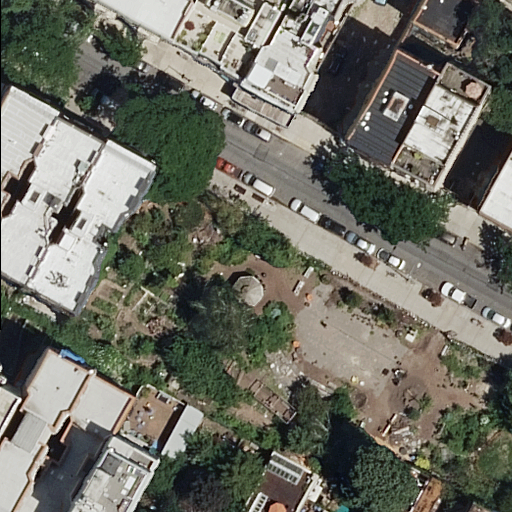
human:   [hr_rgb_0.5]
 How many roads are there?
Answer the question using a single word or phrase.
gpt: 1

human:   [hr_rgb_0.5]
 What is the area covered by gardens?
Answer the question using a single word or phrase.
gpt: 2785m2

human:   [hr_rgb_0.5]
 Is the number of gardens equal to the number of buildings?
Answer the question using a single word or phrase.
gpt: no

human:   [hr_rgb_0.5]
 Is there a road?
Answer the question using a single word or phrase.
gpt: yes

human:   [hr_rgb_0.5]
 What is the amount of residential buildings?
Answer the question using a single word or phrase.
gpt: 16

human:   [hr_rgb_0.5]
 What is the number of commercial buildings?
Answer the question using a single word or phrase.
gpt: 0

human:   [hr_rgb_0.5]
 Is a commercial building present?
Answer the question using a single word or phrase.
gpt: no

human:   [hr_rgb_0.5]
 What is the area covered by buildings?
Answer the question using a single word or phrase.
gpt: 2627m2

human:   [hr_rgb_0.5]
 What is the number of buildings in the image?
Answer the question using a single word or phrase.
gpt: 16

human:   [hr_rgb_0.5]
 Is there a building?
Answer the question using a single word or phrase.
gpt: yes

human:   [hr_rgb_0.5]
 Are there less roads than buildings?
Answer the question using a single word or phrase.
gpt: yes

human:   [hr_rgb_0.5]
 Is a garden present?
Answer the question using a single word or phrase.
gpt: yes

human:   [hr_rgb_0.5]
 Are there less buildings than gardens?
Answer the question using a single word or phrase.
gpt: no

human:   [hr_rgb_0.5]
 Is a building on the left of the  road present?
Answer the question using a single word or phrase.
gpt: yes

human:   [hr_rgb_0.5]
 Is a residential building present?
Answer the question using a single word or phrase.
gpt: yes

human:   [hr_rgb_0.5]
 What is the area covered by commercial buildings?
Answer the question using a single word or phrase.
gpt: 0m2

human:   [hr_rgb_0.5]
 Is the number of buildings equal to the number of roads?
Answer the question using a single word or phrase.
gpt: no

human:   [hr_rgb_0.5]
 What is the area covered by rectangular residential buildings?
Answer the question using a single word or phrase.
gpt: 1167m2

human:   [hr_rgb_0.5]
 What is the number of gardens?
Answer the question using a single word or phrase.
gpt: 1

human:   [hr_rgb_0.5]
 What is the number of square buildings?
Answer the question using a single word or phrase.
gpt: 0

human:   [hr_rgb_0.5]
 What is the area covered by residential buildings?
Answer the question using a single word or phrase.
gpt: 2627m2

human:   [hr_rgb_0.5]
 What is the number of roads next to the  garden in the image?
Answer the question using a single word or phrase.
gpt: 1

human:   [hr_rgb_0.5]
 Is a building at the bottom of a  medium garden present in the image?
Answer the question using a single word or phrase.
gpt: no

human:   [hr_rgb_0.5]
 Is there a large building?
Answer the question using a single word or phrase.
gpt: no

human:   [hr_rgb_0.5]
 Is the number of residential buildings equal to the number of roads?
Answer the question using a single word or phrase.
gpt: no

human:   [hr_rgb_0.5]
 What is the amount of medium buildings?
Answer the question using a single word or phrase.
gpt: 10

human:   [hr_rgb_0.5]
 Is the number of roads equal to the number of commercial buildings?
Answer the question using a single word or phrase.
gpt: no

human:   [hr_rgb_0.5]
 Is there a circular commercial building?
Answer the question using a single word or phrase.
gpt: no

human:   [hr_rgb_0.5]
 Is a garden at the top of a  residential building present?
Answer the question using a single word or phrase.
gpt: no

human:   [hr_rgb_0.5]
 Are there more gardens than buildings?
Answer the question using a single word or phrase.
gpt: no

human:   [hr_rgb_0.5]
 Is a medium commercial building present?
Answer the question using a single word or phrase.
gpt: no

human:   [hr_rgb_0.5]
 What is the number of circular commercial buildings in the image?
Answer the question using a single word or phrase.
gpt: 0

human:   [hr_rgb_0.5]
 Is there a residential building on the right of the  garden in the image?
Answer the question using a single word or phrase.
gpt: yes

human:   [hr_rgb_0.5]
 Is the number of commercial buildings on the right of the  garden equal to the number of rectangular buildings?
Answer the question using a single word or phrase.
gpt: no

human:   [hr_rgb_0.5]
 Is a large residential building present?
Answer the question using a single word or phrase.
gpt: no

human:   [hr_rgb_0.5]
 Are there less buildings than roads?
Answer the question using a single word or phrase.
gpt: no

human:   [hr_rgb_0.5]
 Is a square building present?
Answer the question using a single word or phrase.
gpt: no

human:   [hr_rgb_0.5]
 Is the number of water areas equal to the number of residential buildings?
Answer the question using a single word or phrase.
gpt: no

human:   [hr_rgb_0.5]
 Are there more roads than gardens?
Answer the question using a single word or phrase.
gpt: no

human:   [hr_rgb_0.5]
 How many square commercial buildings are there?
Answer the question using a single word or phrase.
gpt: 0

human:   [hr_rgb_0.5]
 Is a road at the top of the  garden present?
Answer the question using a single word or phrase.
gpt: yes

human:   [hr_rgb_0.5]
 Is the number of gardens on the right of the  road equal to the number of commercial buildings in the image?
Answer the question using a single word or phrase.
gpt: yes

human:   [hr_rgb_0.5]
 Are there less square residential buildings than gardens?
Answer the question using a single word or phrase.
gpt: yes

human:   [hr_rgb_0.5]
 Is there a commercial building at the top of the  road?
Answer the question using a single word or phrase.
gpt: no

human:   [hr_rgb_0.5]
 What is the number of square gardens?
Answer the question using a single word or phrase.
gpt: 0

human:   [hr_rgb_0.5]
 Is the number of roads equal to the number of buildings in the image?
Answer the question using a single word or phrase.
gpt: no

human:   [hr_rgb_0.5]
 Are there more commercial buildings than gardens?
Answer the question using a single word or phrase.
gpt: no

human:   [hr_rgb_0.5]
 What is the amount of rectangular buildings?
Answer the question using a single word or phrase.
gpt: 10

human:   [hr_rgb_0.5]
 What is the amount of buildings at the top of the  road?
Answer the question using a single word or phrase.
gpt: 5

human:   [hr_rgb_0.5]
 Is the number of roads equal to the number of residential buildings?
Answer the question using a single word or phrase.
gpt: no

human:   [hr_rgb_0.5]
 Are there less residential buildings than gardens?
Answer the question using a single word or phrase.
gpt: no

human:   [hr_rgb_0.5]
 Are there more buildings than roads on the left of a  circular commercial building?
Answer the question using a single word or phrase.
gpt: yes

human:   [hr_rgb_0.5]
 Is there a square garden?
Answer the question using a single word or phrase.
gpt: no

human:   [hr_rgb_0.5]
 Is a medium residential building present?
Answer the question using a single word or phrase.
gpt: yes

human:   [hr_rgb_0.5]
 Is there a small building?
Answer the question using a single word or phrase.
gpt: yes

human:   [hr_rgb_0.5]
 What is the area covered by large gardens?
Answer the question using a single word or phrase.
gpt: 2785m2

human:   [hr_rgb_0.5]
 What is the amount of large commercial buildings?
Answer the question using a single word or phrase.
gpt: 0

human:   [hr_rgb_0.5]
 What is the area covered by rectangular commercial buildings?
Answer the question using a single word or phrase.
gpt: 0m2

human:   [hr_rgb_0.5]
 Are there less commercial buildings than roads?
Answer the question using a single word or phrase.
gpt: yes

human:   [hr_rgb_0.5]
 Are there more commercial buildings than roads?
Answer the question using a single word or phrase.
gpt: no

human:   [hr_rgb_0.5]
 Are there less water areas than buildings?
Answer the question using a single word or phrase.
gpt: yes

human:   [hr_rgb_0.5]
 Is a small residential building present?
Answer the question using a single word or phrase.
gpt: yes

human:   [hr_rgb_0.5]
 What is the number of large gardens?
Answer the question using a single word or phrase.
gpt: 1

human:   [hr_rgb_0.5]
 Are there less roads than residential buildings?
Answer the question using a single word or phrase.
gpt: yes